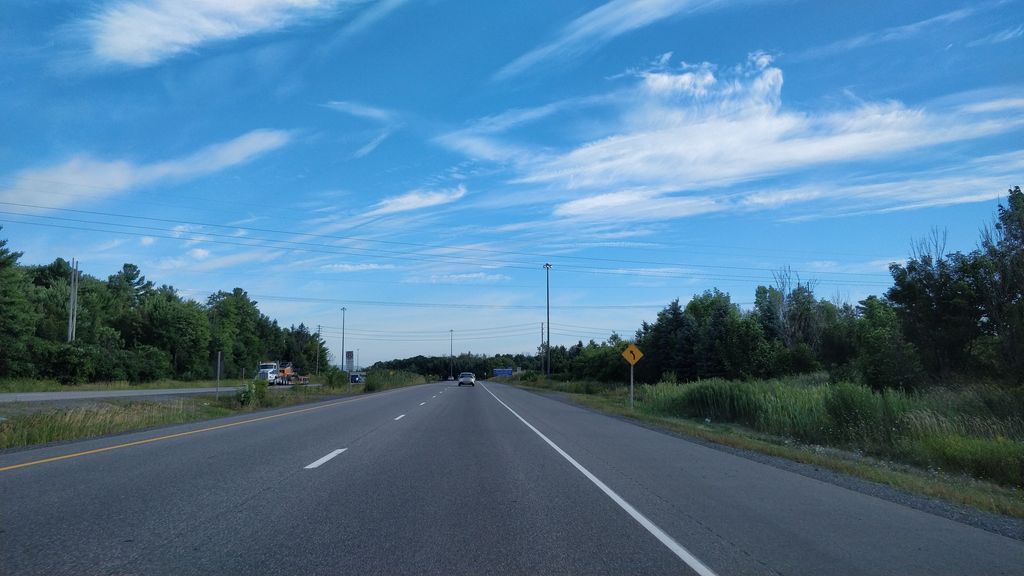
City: ottawa-gatineau